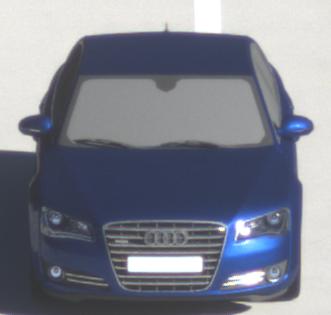
Make: Audi
Model: A8 D4
Model produced from: 2009
Model produced until: 2017
Doors: 4
Color: blue
Road condition: dry road
Daytime: morning or afternoon
Contrast: high contrast